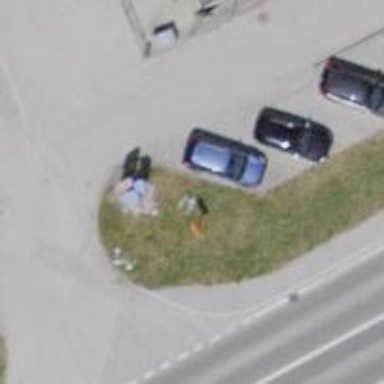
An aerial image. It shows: Pole with roofed pipeline marker.